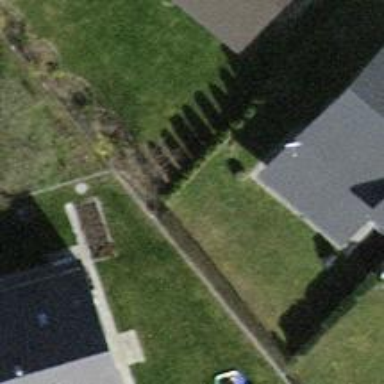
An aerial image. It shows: Fence is in the image.